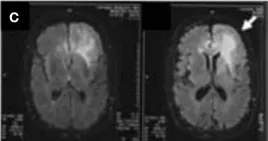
FLAIR images Arrows in A, C, and E demonstrate decreasing FLAIR signal in the left frontal white matter from day 1 to day 17 of acyclovir administration.
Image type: radiology (mri)